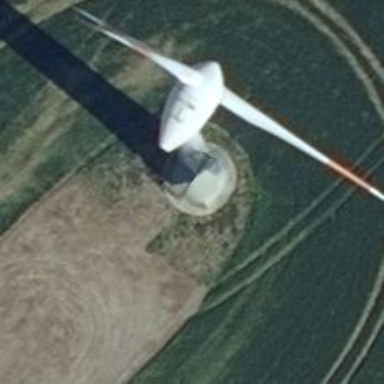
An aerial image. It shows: Wind generator with horizontal axis. The generator is wind turbine.